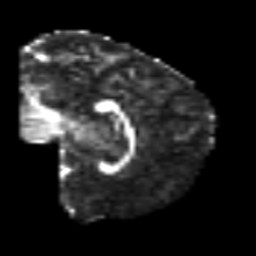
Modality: FA
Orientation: sagittal
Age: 39
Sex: female
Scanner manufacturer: siemens
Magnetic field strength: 3 T
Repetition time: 6.1 s
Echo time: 0.101 s